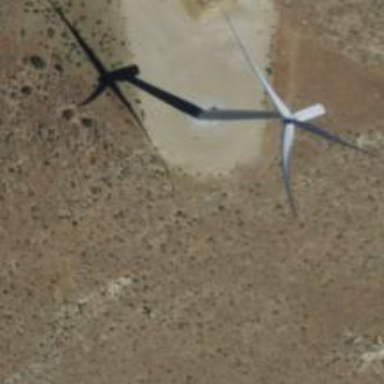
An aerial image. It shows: Wind generator powered by horizontal-axis wind turbine.